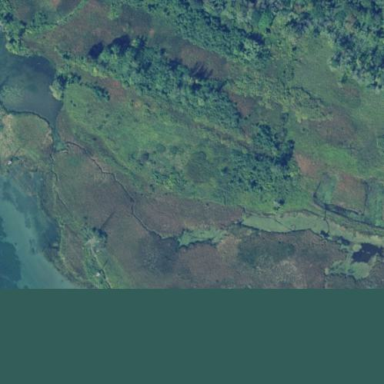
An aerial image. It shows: Marshy wetland area.